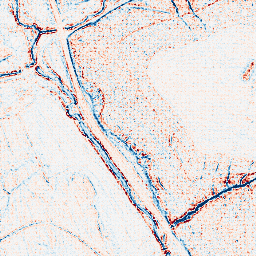
Category: edge_preserving
Decomposition family: bilateral
Decomposition parameters: d: 5
sigma_color: 150
sigma_space: 100
Upsampling method: sinc_hamming
Upsampling parameters: scale: 4
kernel_size: 4
Upsampling scale: 4